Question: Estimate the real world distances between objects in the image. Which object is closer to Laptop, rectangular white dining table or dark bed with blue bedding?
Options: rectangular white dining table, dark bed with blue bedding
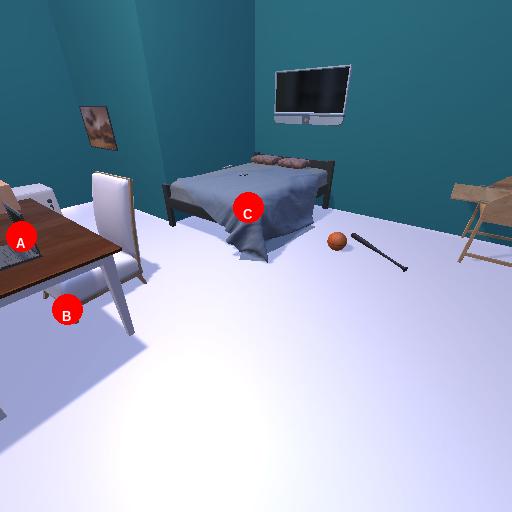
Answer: rectangular white dining table